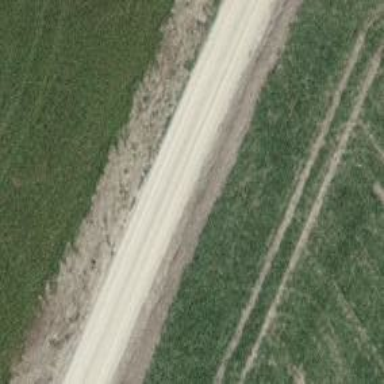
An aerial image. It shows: Gravel track.